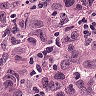
Metastatic tissue present: yes